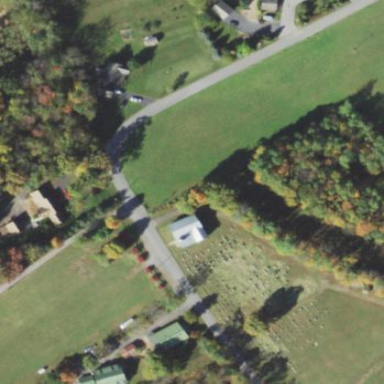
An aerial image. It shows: Cemetery.